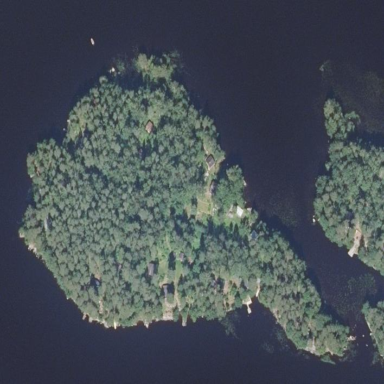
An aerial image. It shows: Islet.